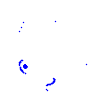
Particle: pion